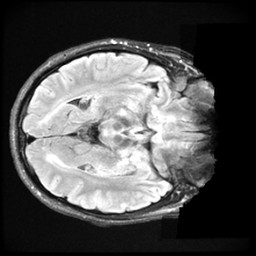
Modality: FLAIR
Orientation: axial
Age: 30
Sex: male
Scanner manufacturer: ge
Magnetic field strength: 3 T
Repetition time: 11 s
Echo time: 0.1497 s